Question: im using Postgres 9.0 to save images into the database using 'lo_import' and
to export images using lo_export with an application using delphi 7.
everything works fine on my system but if i try the lo_export on other system i get an error

the query im using is
'SELECT lo_export(fishimages.imagevalue,'c:/leeUpdate.jpg') from fishimages where fishname=meckeral';
but it gives error on other systems and not mine.!!!
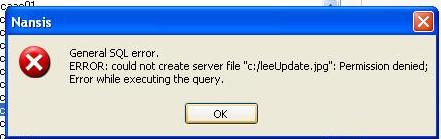
Answer: It's a write access problem. You are trying to create a file in a folder (which is C root in this case) without having a write access permission. Change the folder to a place which your SQL user has write access to or give your SQL user a write access to c: